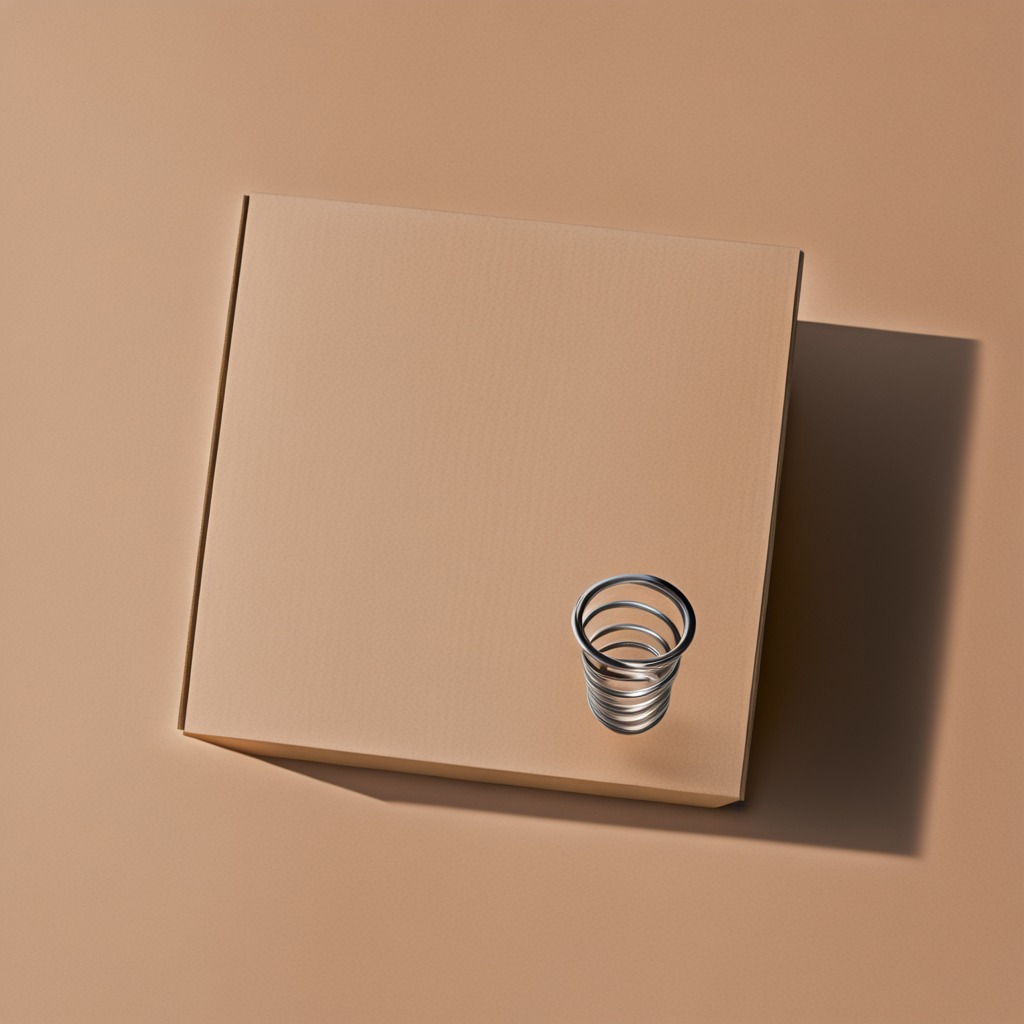
A coiled metal spring is lying on the cardboard box surface.